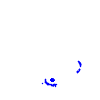
Particle: kaon